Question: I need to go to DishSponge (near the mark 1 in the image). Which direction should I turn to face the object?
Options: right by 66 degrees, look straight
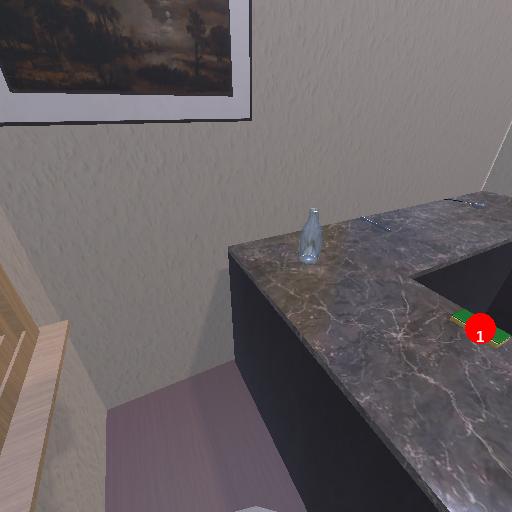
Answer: right by 66 degrees